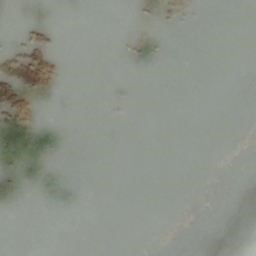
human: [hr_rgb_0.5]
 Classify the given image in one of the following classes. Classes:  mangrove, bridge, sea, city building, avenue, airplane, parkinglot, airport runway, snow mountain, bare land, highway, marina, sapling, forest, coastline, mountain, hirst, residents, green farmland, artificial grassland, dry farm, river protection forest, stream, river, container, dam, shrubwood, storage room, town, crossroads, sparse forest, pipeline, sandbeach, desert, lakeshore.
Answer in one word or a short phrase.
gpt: sandbeach